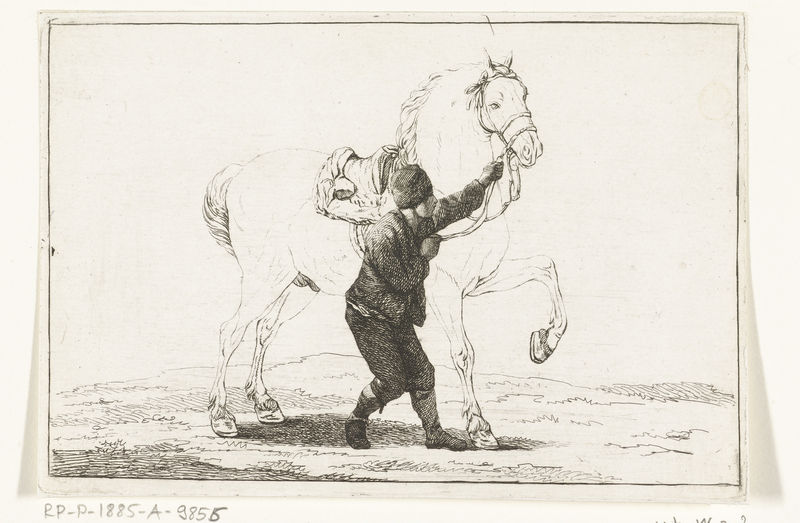
Titel: Een jongen houdt een paard aan de toom
Künstler: Joannes Bemme
Standort: Amsterdam
Institution: Rijksmuseum
Schlagwörter: mann, schatten, zeichnung, mütze, signatur, ebene, blatt, pferd, hufe, mähne, sattel, schweif, zaumzeug, zügel, sepia, bauer, druck, schwarz weiß, radierung, lauf, schimmel, nummer, hengst, knecht, inventar, monochron, schwarze kleidun, kneht